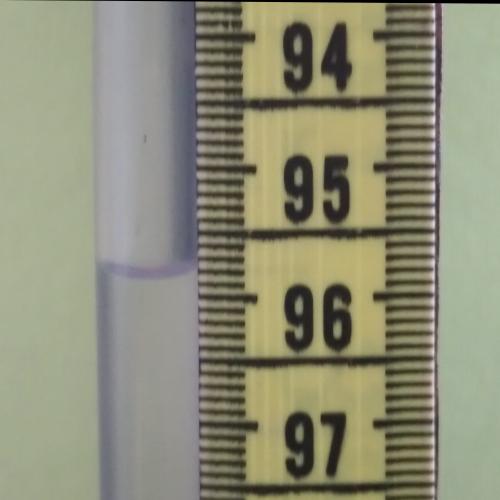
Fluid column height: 95.8 cm